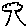
Label: tree